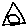
Label: triangle